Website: home-depot
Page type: payment
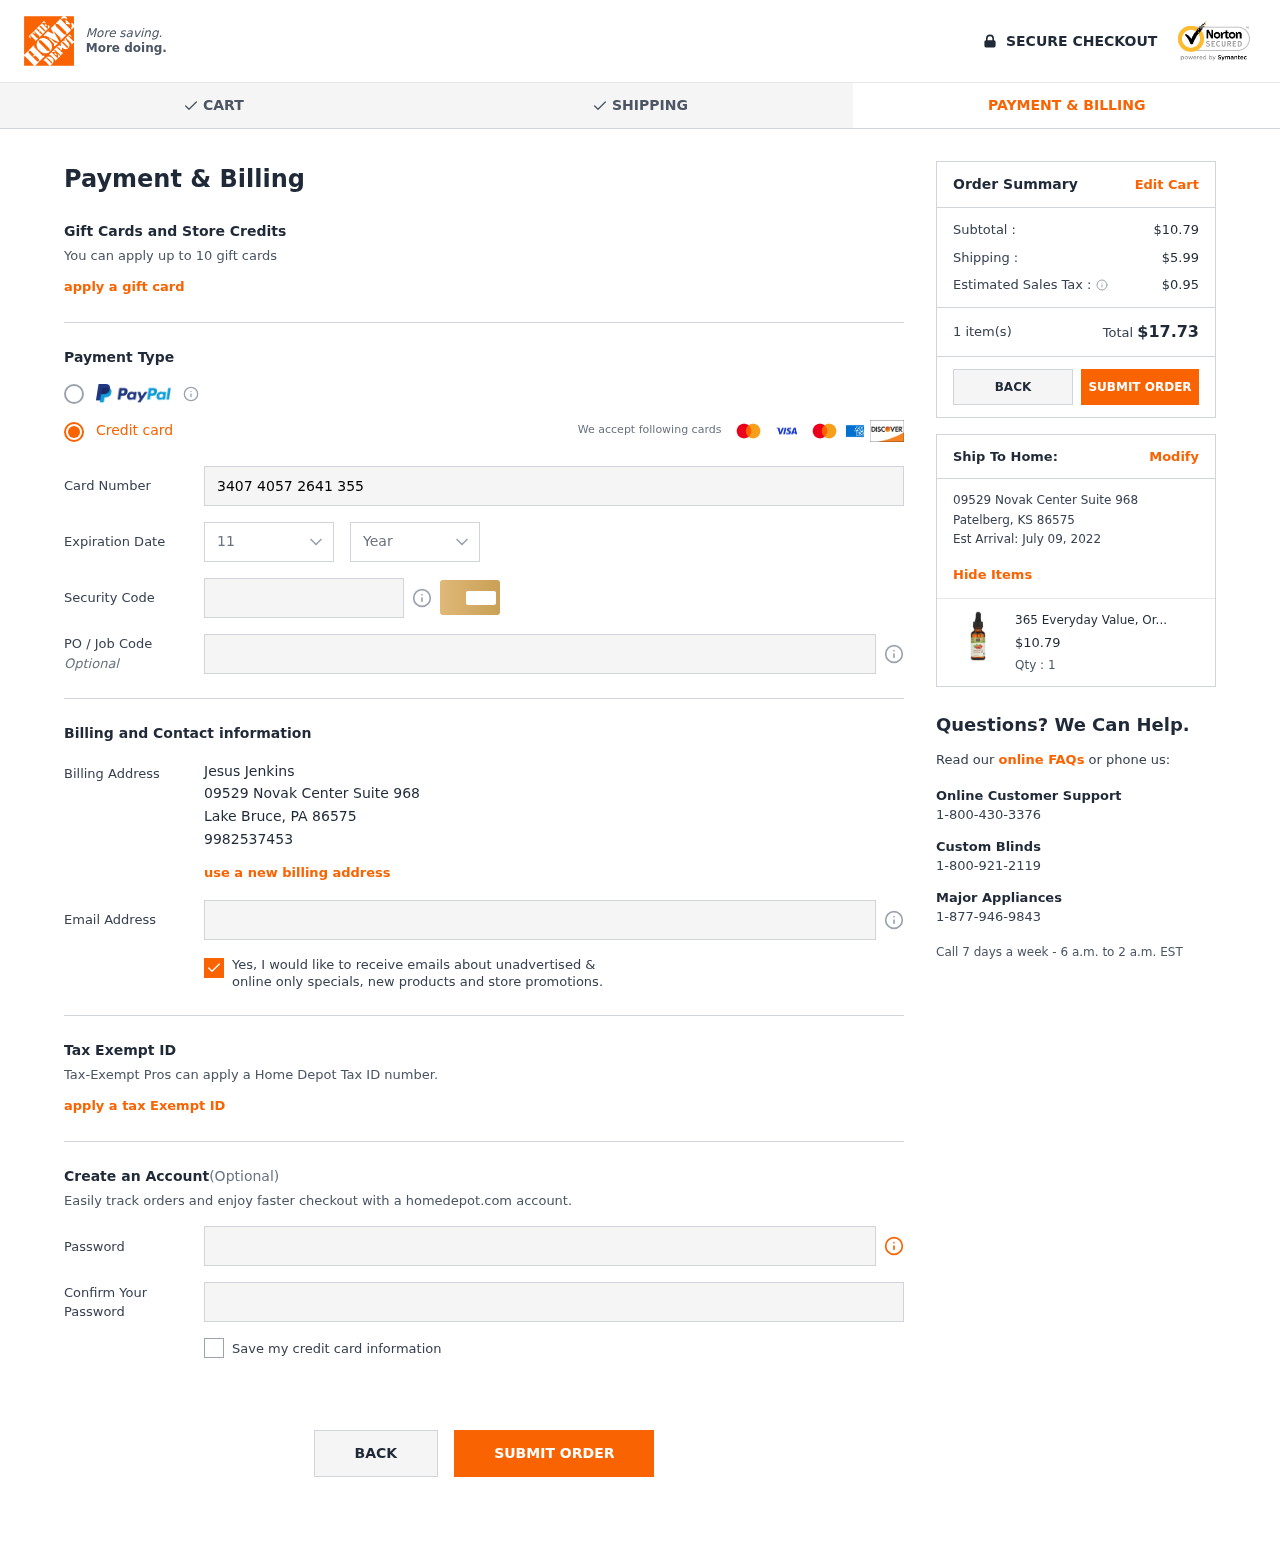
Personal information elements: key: PII_CARD_CVV
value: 8223
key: PII_CARD_EXPIRY_MONTH
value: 11
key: PII_CARD_EXPIRY_YEAR
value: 27
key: PII_CARD_NUMBER
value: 3407 4057 2641 355
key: PII_CITY
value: Lake Bruce
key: PII_CITY2
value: Patelberg
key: PII_EMAIL
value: jjenkins@yahoo.com
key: PII_FULLNAME
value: Jesus Jenkins
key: PII_PHONE
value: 9982537453
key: PII_POSTCODE
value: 86575
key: PII_POSTCODE2
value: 86575
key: PII_STATE_ABBR
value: PA
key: PII_STATE_ABBR2
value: KS
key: PII_STREET
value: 09529 Novak Center Suite 968
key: PII_STREET2
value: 09529 Novak Center Suite 968
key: PII_POSTCODE_FULL
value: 86575
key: PII_POSTCODE_NUMERIC
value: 86575
Product elements: key: PRODUCT1_NAME
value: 365 Everyday Value, Organic Rosehip Oil, 1 fl oz
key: PRODUCT1_PRICE
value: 10.79
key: PRODUCT1_QUANTITY
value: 1
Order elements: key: ORDER_SUBTOTAL
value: $10.79
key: ORDER_SHIPPING_COST
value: $5.99
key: ORDER_TAX
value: $0.95
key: ORDER_NUM_ITEMS
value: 1 item(s)
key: ORDER_TOTAL
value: $17.73
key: ORDER_DELIVERY_DATE
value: July 09, 2022